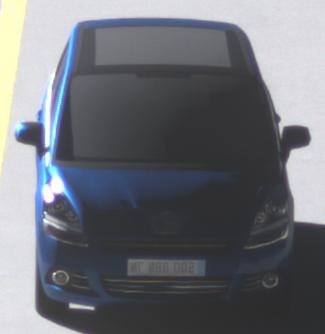
Make: Peugeot
Model: 5008 120 VTi
Detailed model: 5008 (I) Van
Model produced from: 2009/10
Model produced until: 2011/07
Doors: 5
Color: blue
Road condition: dry road
Daytime: morning or afternoon
Contrast: high contrast